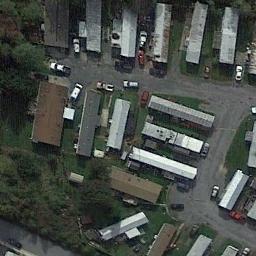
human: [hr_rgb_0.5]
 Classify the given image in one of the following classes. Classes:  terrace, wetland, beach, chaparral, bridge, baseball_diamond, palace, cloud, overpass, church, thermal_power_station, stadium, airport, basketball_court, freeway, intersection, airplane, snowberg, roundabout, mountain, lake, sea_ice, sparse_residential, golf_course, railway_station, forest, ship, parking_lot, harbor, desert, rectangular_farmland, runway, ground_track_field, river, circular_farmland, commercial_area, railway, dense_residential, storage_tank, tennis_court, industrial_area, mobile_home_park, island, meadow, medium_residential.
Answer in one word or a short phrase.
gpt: mobile_home_park